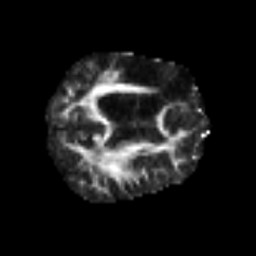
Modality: FA
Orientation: axial
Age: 50
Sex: male
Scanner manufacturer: siemens
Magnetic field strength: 3 T
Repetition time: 6.1 s
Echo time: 0.101 s